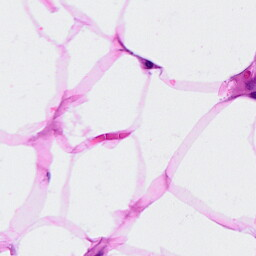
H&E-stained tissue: Breast